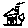
Label: house